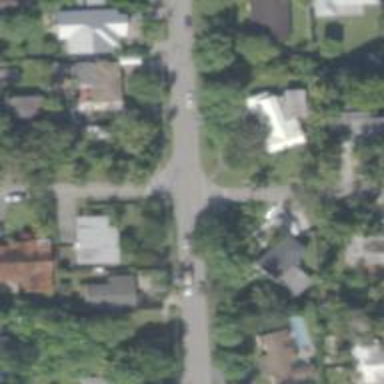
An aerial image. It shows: Secondary road with separate asphalt sidewalk.